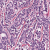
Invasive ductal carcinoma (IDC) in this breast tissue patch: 1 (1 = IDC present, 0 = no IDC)